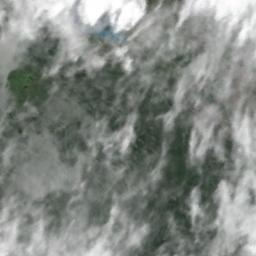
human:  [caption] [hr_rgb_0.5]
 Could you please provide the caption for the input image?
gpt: Large fluffy white clouds cover the green earth .

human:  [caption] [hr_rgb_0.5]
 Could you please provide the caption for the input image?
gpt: The stratocumulus are located above the land covered by dense vegetation .

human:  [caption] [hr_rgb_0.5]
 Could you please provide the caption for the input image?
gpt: A large cloud of white clouds floated over the farmland .

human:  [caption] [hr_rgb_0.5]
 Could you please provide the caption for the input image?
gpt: There are sparse white clouds over a green land .

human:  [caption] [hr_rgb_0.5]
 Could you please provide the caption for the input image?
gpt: The white cloud is above green land .